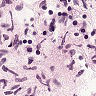
Metastatic tissue present: no